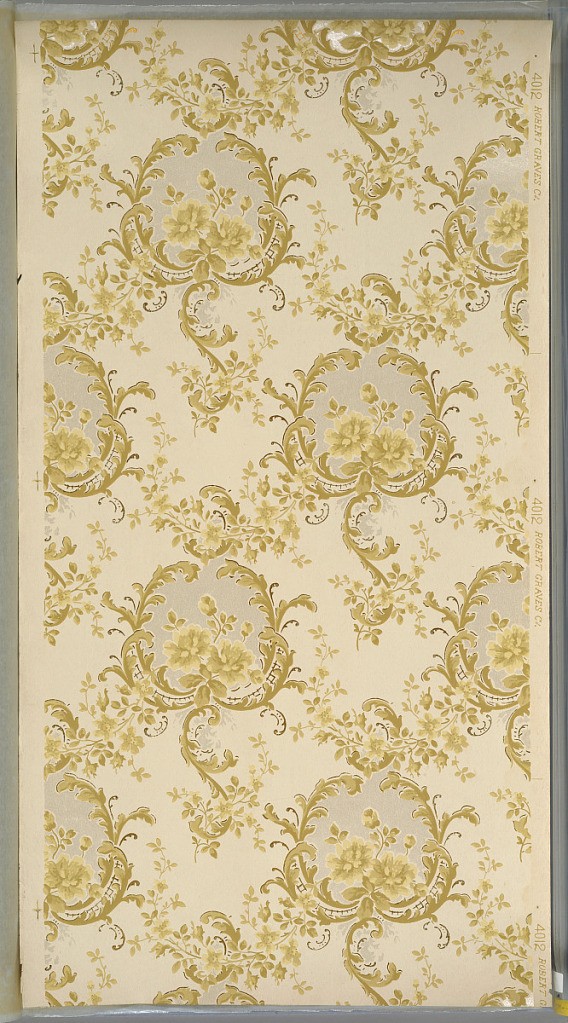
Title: Sidewall
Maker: Robert Graves Co., New York, New York
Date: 1905–1915
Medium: Machine-printed paper, liquid mica
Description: Floral medallions with rose insets and lattice detail from which hang foliate scrolls. Medallions connected by floral swags.Printed in tans, light yellow, metallic gold and white liquid mica on cream ground. Printed in right selvedge: "Robert Graves Co.", and pattern number "4012".